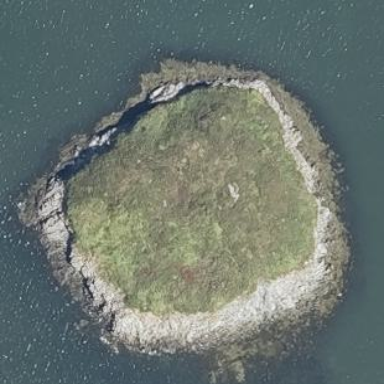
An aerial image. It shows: Island with natural coastline.